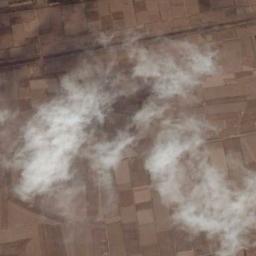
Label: cloud